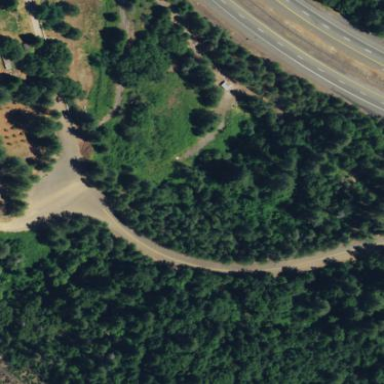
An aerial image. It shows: Driveway with unpaved surface.